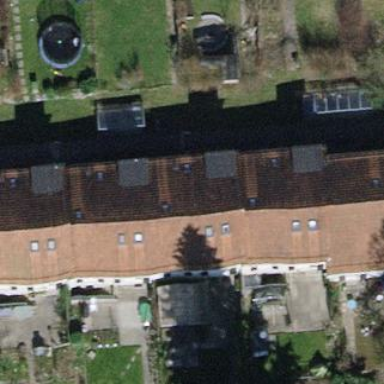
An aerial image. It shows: Terrace building with tile roof.